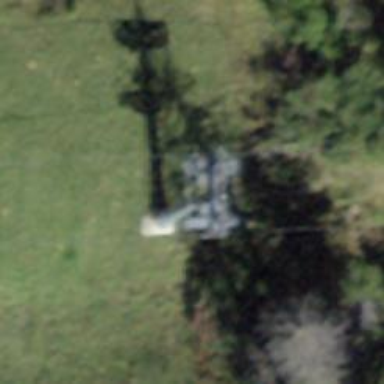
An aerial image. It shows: Pylon for aerialway.